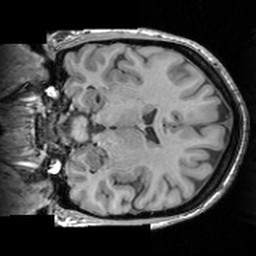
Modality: T1w
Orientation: coronal
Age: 27
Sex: female
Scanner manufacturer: siemens
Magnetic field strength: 3 T
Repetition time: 1.63 s
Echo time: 0.00311 s